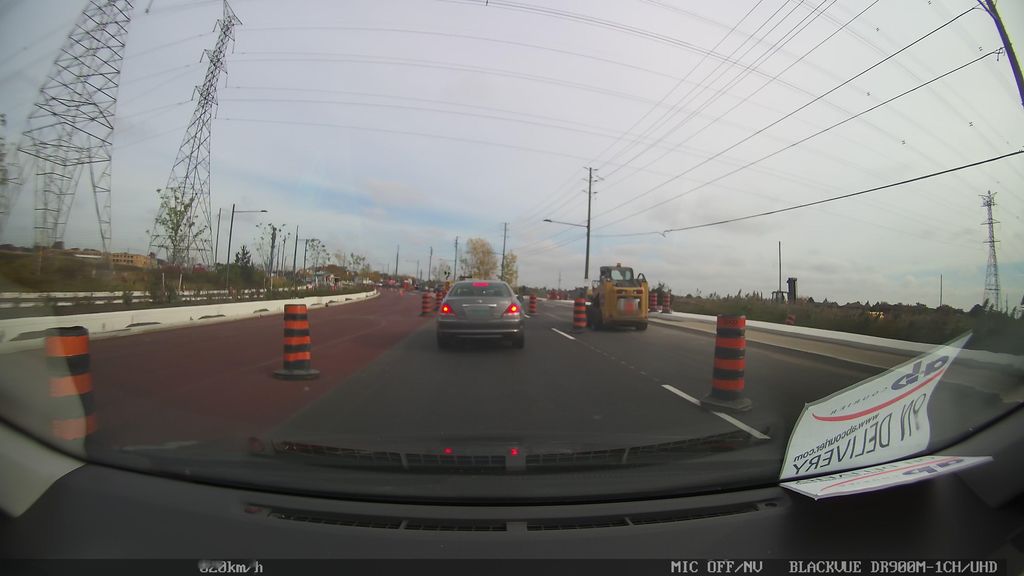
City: toronto